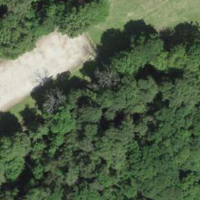
EUNIS habitat code: 44
Species observed at this site:
Fagus sylvatica
Mercurialis perennis